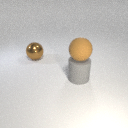
large gray rubber cylinder in front of large brown metal sphere